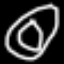
Label: donut